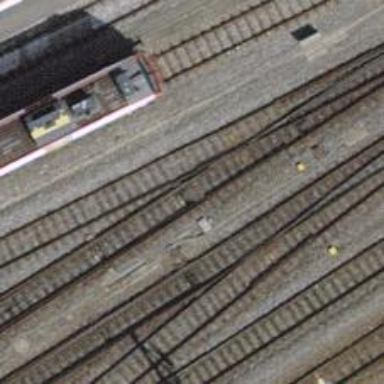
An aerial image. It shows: Single railway track with electrification through contact line.